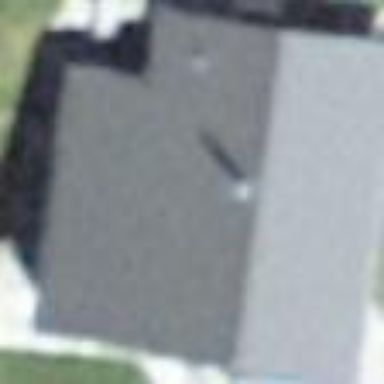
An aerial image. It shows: Detached building with gabled roof.